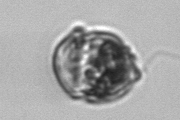
Label: Proterythropsis